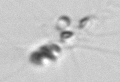
Label: Chaetoceros_socialis